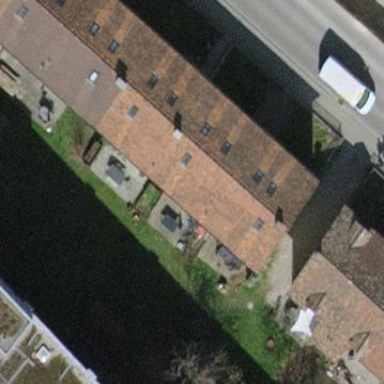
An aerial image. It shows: Terrace building with gabled roof.